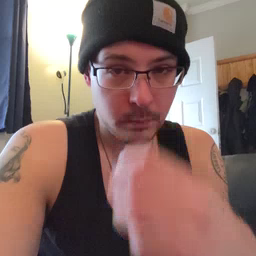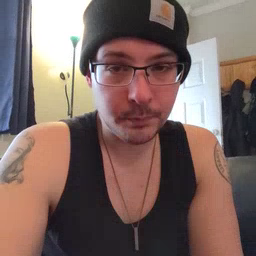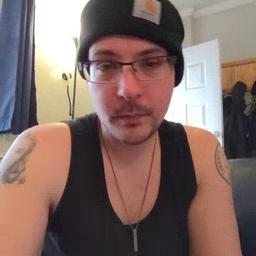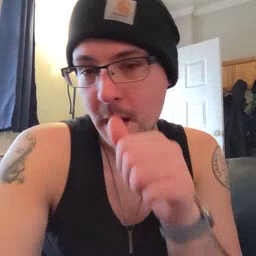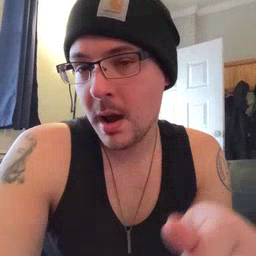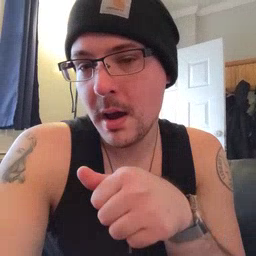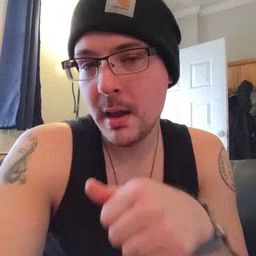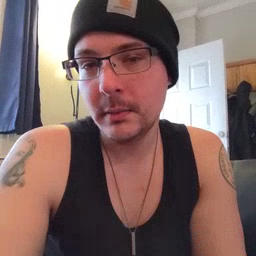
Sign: hide